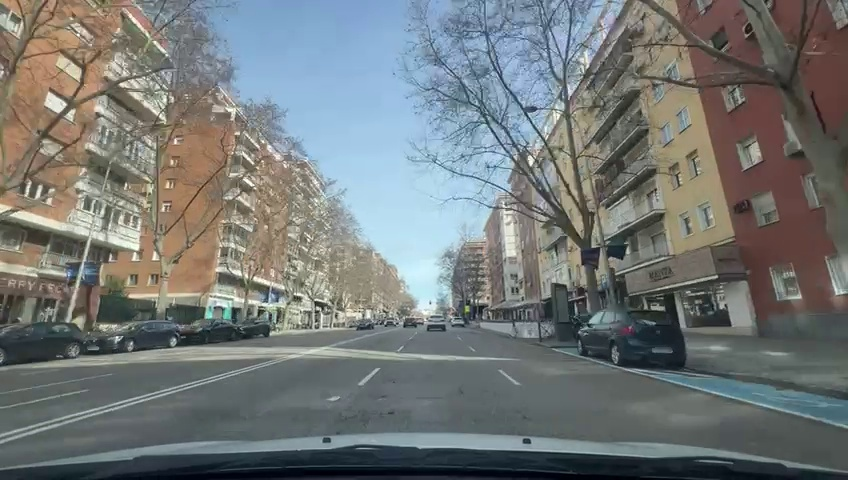
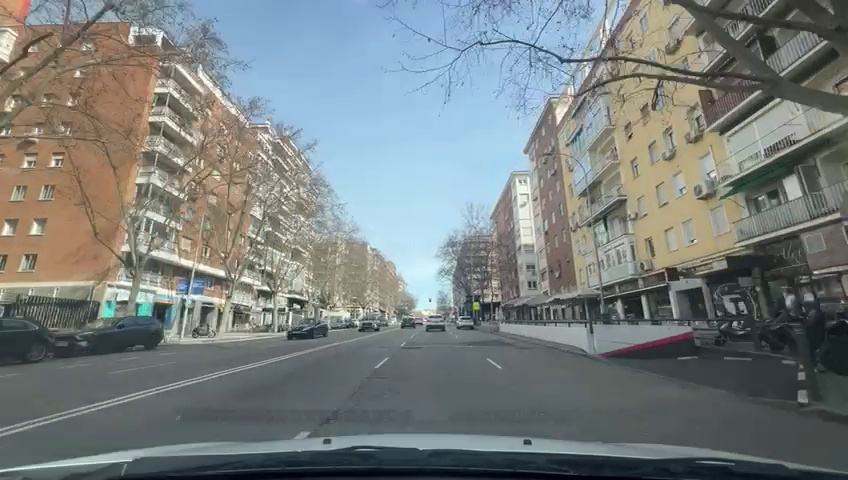
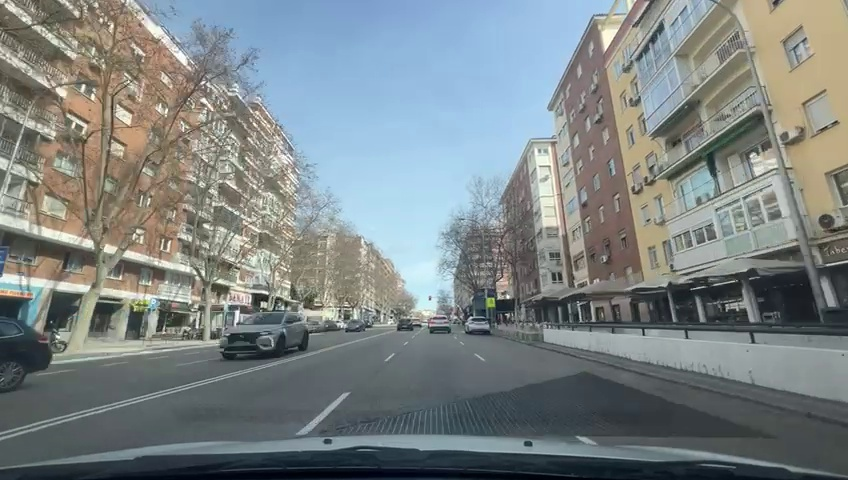
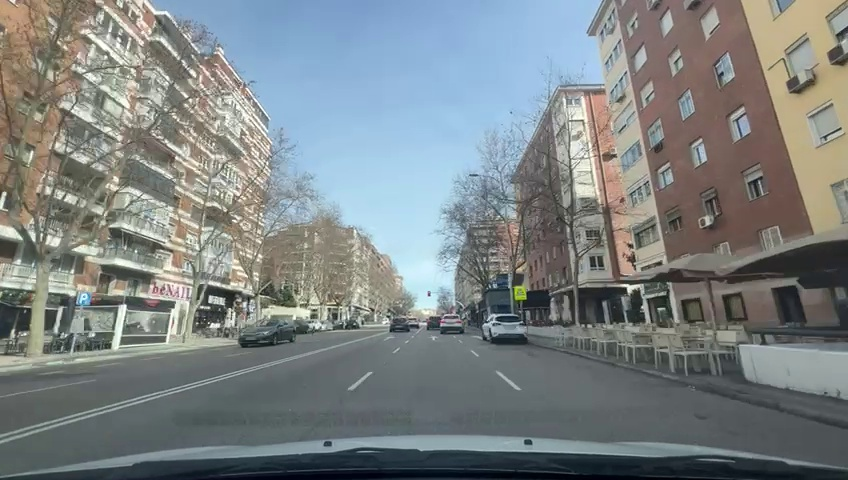
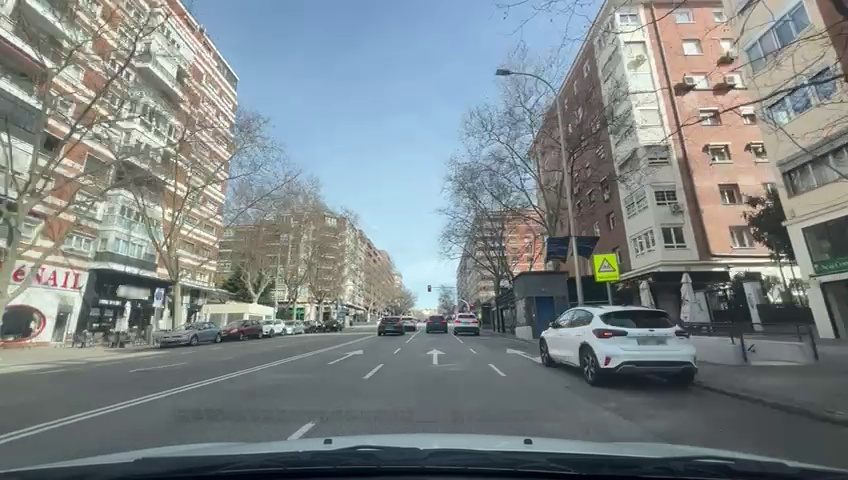
Situation: empty
Question: Is the distance between the ego vehicle and the vehicle ahead decreasing?
Answer: Yes
Reasoning: The leading vehicles are stopped at a traffic signal that is not yet visible.

Situation: empty
Question: Is either the ego vehicle or the leading vehicle stationary?
Answer: Yes
Reasoning: The leading vehicles are stopped at a traffic signal that is not yet visible.

Situation: empty
Question: Is the ego vehicle decelerating due to dense traffic or congestion ahead?
Answer: No
Reasoning: The leading vehicles are stopped at a traffic signal that is not yet visible.

Situation: empty
Question: Is a vehicle from an adjacent lane moving into the ego lane?
Answer: No
Reasoning: The leading vehicles are stopped at a traffic signal that is not yet visible.